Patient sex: M
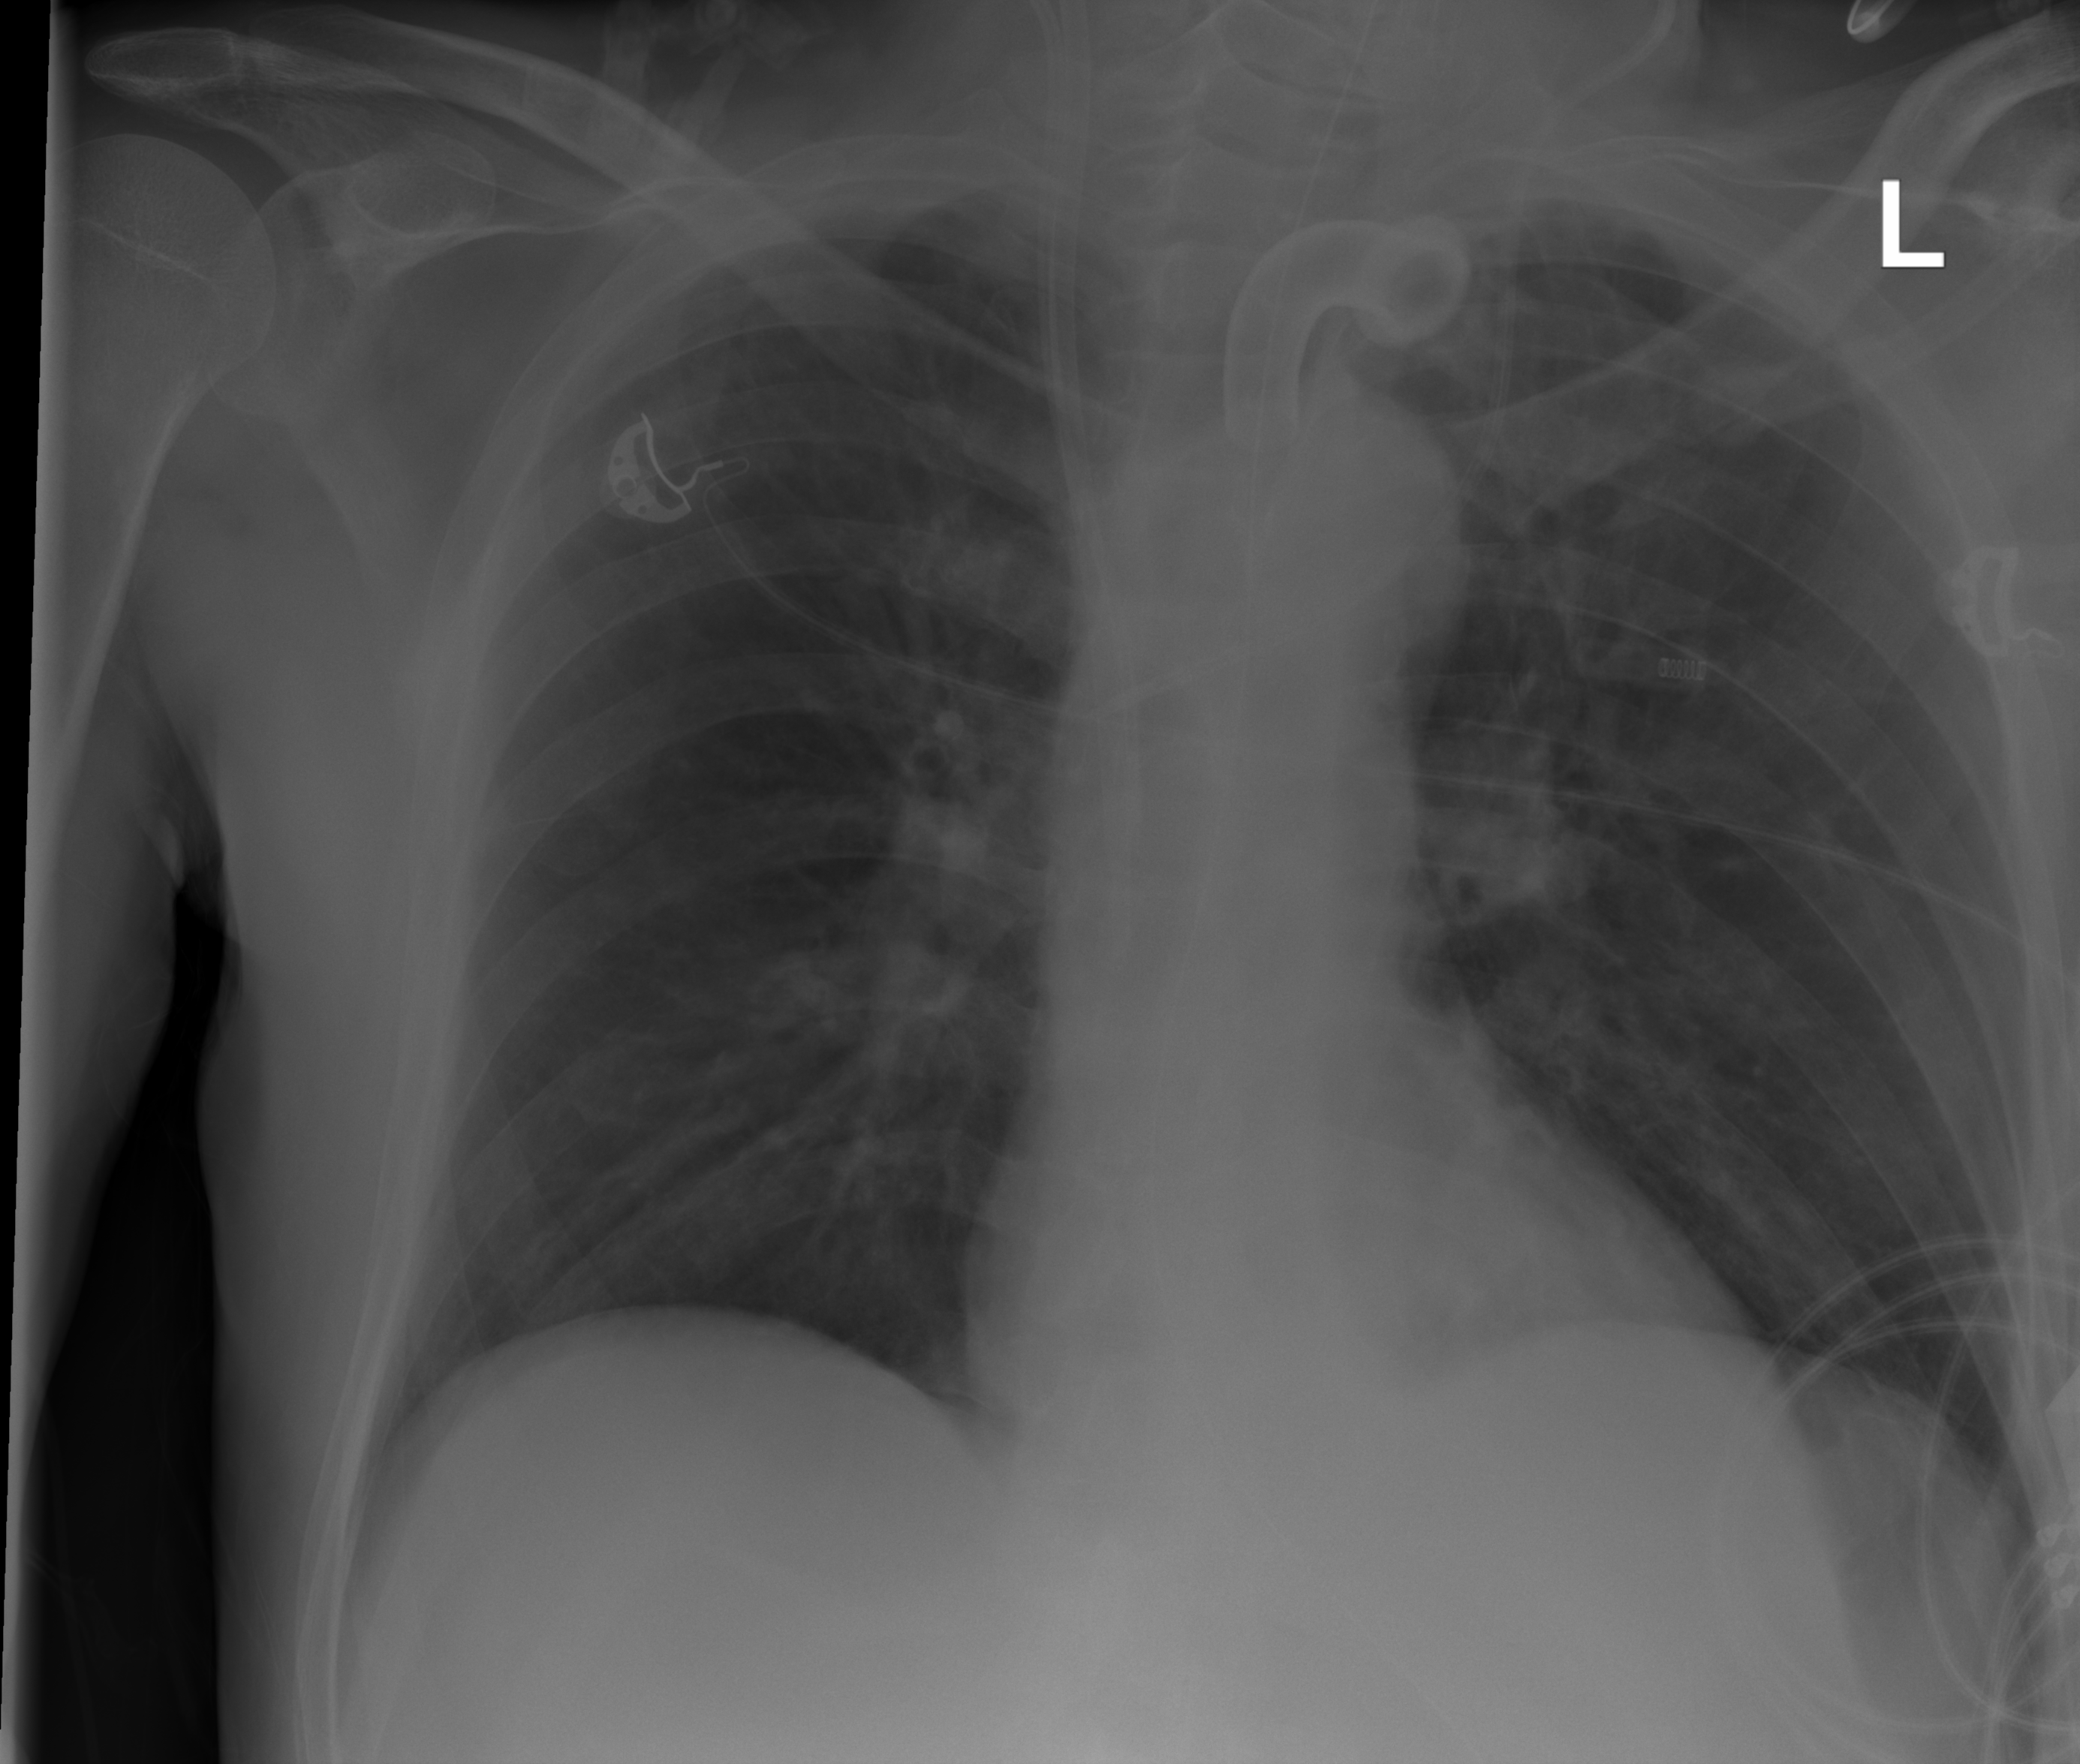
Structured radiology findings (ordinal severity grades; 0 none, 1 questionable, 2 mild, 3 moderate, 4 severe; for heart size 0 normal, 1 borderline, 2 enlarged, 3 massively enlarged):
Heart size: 0
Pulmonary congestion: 2
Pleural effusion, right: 0
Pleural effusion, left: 0
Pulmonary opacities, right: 0
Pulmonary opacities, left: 0
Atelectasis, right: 0
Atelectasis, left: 0